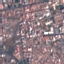
Land use / land cover class: Residential